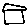
Label: house